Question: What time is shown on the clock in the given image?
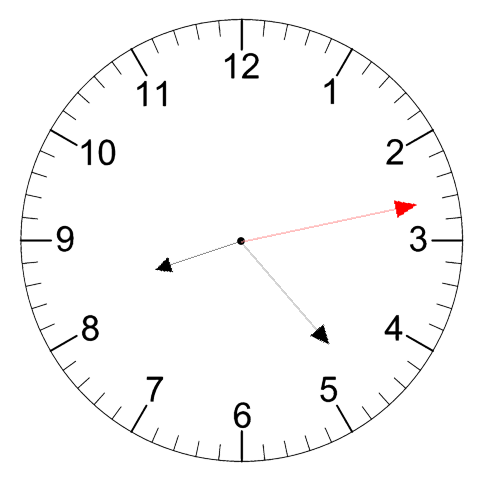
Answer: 08:23:13